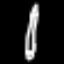
Label: pencil